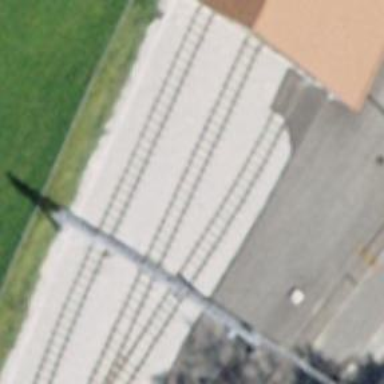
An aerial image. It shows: Narrow-gauge railway yard with one track. The yard is electrified with contact line.